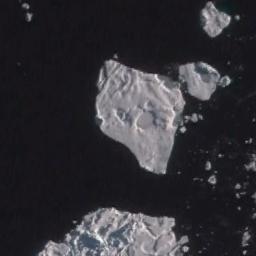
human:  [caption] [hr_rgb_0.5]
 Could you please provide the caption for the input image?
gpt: There are many ice on the dark blue sea .

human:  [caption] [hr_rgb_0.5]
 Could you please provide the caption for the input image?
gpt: A group of sparse ice cubes floating on the blue sea .

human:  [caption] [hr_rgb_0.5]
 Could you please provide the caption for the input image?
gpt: Two large pieces of sea ice and several small pieces of sea ice float in the deep blue sea .

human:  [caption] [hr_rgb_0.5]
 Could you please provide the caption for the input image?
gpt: There are different shapes of sea ice .

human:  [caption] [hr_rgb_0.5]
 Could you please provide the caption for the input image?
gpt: There are some pieces of sea ice .